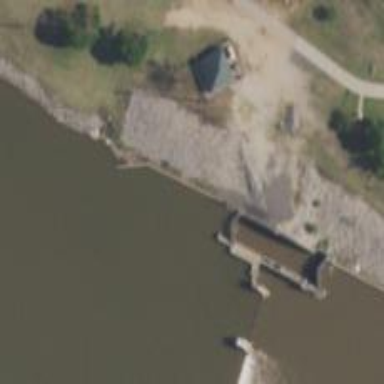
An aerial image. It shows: Lock gate along waterway.